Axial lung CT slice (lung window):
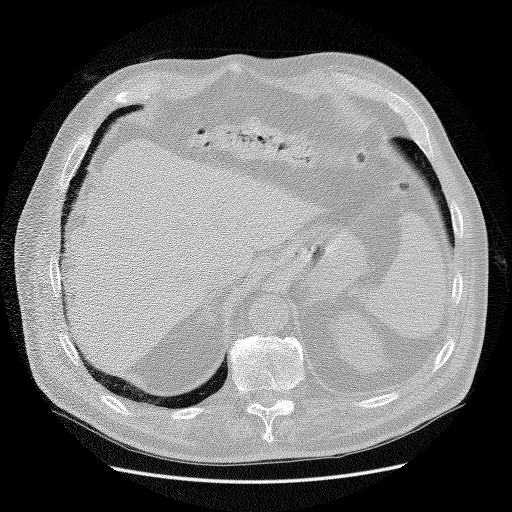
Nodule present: no